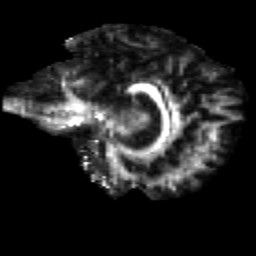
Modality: FA
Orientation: sagittal
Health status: healthy
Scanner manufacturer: siemens
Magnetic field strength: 3 T
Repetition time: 12 s
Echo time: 0.092 s